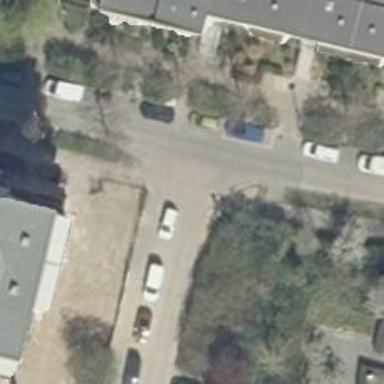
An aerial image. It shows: Residential road with concrete surface.